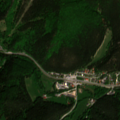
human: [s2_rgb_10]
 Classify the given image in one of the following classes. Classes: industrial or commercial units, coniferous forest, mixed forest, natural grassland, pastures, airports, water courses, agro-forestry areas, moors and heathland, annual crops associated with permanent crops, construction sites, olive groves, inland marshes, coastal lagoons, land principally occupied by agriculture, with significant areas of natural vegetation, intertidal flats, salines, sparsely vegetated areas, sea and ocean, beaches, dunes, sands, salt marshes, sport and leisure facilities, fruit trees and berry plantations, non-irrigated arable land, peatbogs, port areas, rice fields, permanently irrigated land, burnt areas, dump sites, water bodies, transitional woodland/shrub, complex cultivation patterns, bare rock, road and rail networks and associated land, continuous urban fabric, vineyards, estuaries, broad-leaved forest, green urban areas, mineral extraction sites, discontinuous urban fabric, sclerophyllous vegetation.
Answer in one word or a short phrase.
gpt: discontinuous urban fabric, pastures, broad-leaved forest, coniferous forest, mixed forest